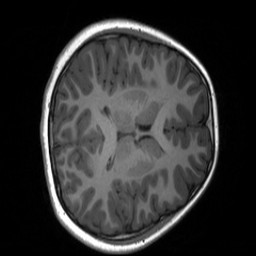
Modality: T1w
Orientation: axial
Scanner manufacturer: siemens
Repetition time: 2.3 s
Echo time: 0.00229 s